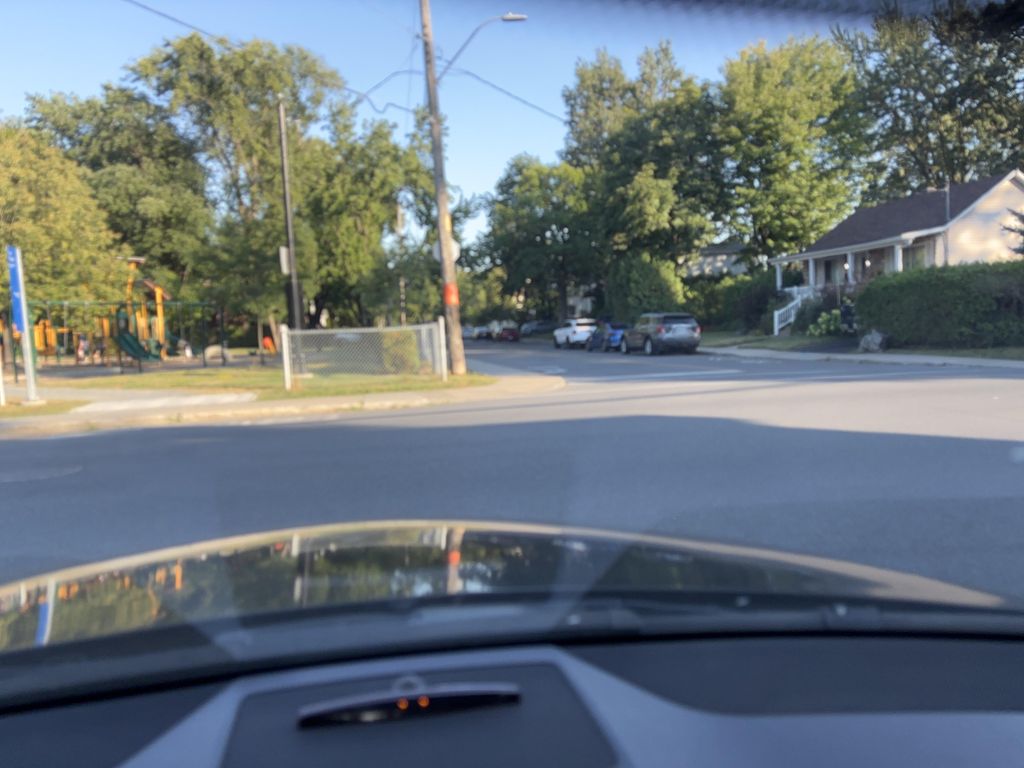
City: montreal